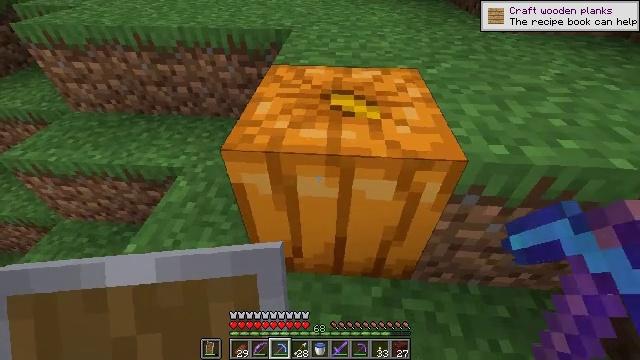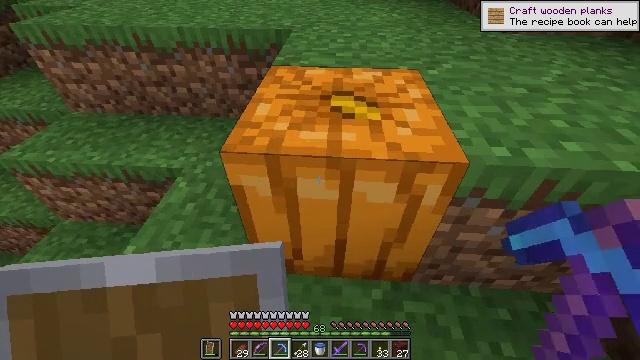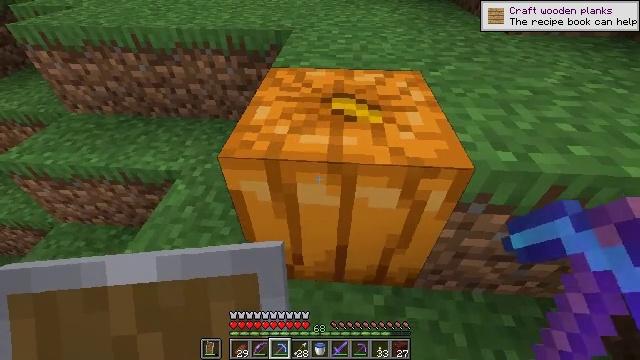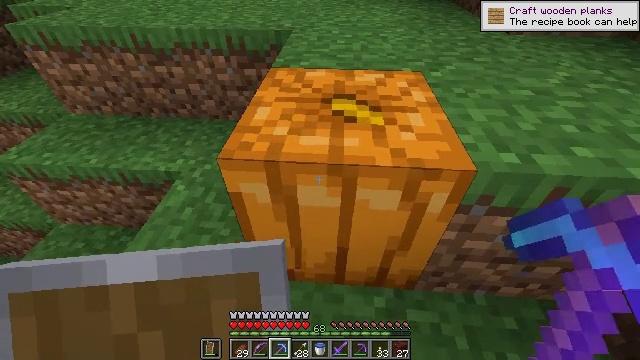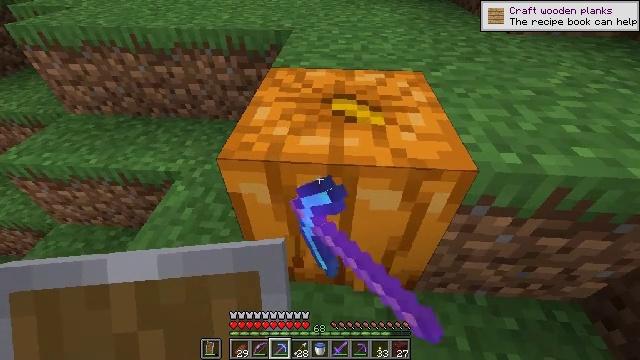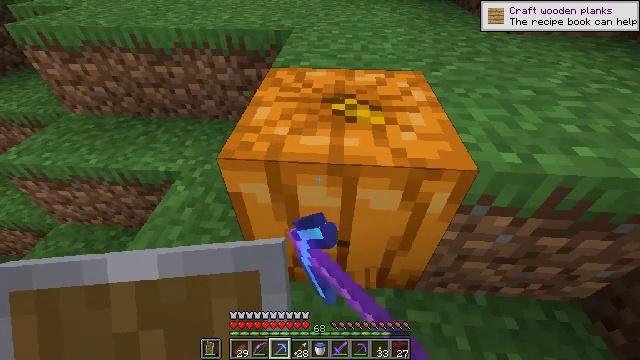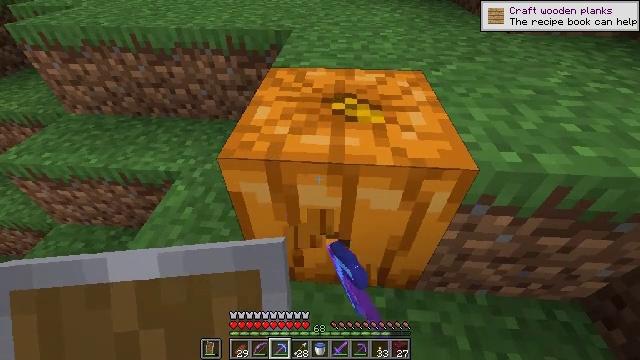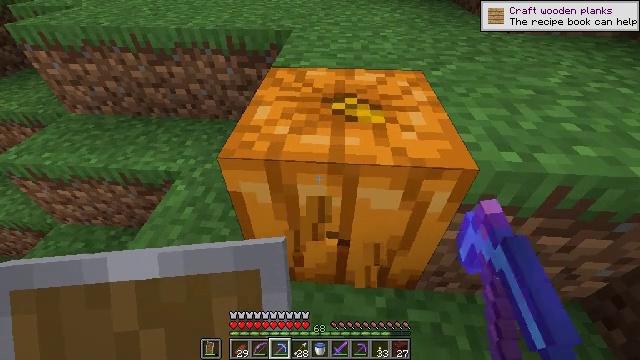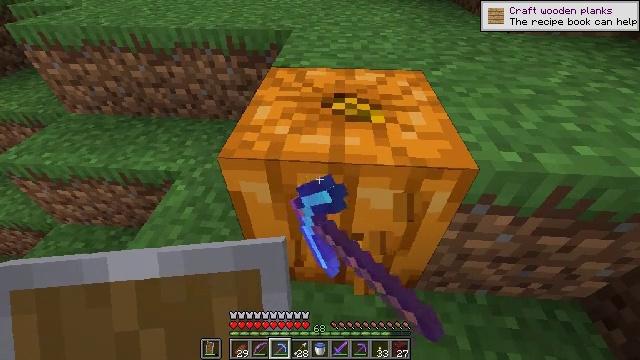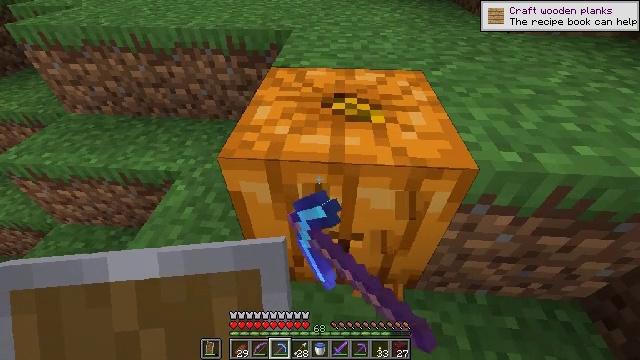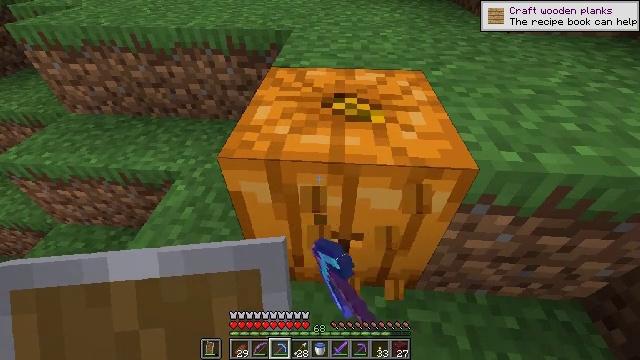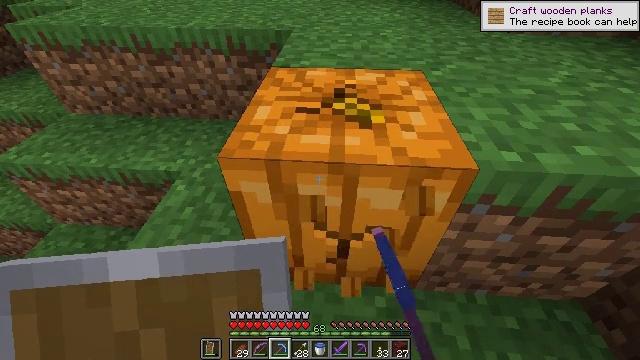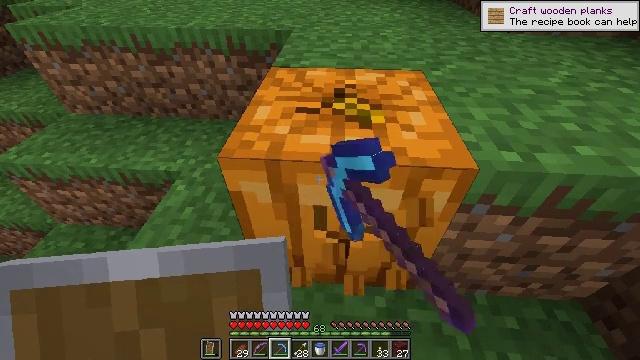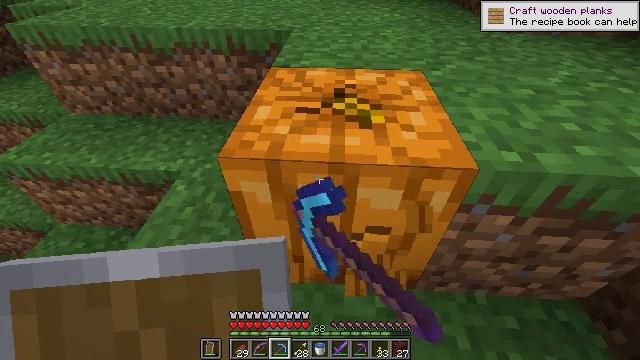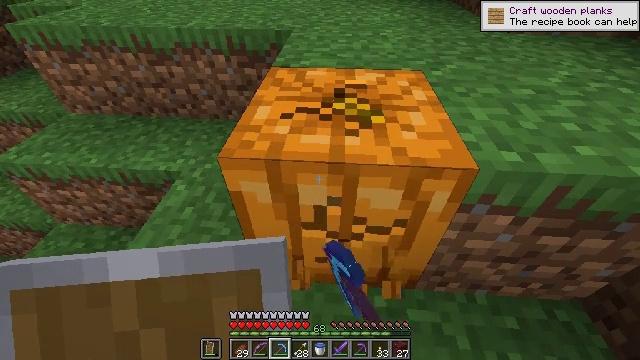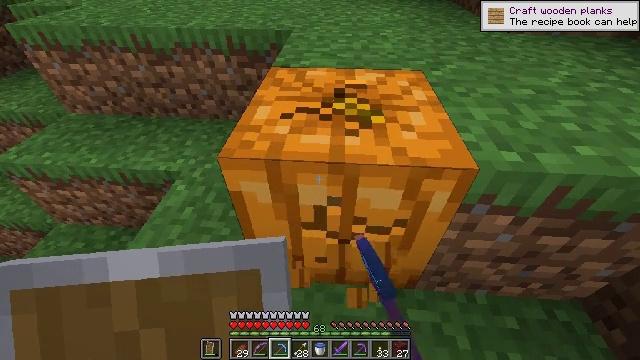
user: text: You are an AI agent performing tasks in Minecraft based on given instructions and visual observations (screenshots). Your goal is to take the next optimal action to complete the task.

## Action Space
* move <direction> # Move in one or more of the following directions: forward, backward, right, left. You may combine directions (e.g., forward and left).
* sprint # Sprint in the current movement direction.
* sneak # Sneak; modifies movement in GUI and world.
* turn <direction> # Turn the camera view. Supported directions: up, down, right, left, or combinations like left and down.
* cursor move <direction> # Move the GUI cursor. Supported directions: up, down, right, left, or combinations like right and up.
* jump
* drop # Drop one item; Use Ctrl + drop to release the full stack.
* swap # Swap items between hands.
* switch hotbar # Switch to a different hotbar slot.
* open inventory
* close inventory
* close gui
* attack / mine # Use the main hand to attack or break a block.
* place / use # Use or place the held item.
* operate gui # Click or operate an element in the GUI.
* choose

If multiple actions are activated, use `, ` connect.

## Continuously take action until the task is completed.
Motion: motion action
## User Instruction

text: Attack the pumpkin to gather it.
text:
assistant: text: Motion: no_op
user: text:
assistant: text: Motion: no_op
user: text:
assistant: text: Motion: attack / mine
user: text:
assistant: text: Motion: attack / mine
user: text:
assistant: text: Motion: attack / mine
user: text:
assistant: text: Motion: attack / mine
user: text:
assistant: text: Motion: attack / mine
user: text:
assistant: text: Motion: attack / mine
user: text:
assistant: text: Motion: attack / mine
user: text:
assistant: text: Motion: attack / mine
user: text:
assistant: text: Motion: attack / mine
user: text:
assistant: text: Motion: attack / mine
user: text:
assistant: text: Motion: attack / mine
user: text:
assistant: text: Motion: attack / mine
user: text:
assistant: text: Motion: attack / mine
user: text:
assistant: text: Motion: attack / mine
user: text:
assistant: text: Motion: attack / mine
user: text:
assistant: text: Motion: attack / mine
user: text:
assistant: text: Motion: attack / mine
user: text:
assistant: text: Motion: attack / mine
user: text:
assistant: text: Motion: attack / mine
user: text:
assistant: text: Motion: attack / mine
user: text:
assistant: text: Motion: attack / mine
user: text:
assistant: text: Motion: attack / mine
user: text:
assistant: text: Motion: attack / mine
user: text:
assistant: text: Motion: attack / mine
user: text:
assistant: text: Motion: attack / mine
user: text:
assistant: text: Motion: attack / mine
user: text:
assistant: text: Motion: attack / mine
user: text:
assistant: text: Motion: attack / mine